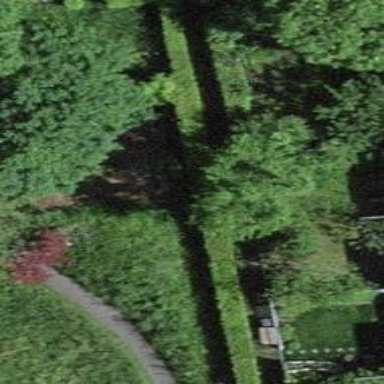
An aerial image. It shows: Hedge acting as barrier.